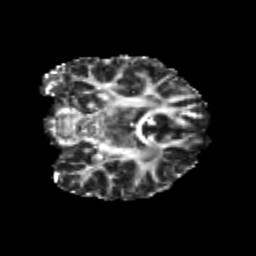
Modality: FA
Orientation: coronal
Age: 19
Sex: male
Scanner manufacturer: siemens
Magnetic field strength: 3 T
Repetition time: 3.5 s
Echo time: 0.104 s